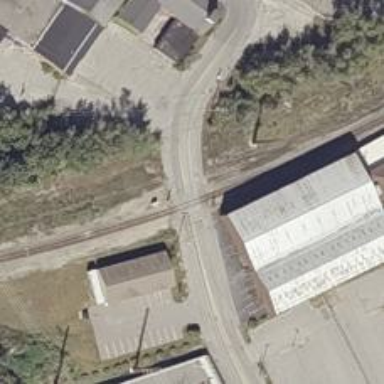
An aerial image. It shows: Railway crossing.